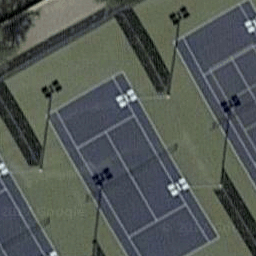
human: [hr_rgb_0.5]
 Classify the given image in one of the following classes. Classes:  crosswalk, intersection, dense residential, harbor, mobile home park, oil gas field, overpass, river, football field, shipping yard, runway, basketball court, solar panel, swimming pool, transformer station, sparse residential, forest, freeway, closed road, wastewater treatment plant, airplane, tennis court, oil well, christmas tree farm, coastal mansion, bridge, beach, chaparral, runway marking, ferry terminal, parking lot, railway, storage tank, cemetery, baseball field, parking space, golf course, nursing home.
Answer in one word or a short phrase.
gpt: tennis court